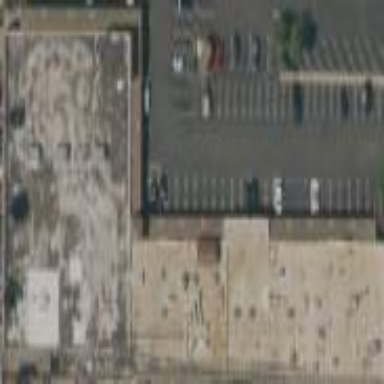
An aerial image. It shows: Retail building.